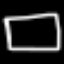
Label: square